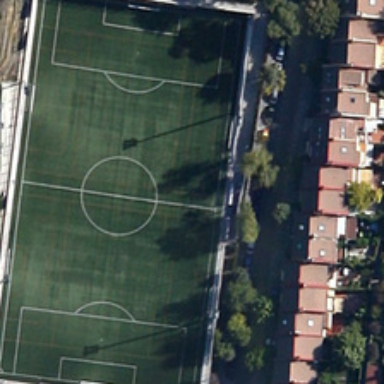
Some buildings and green trees are in one side of a football field .